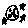
Label: moon